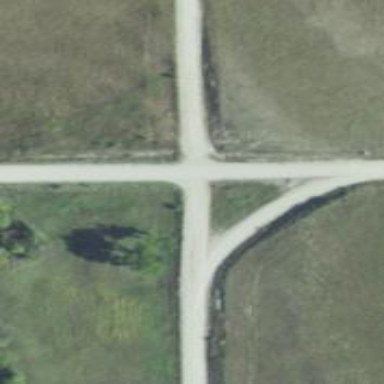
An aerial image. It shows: Stop road.